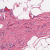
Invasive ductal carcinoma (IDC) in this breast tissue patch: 0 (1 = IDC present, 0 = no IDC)